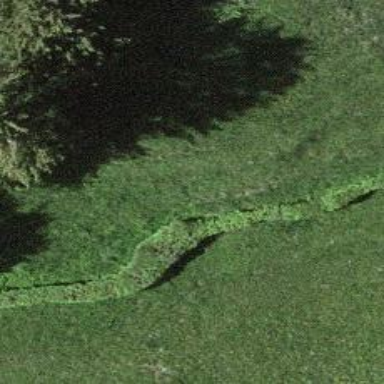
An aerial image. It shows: Hedge barrier.